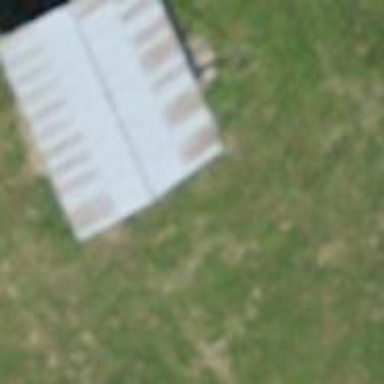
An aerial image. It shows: Barn.